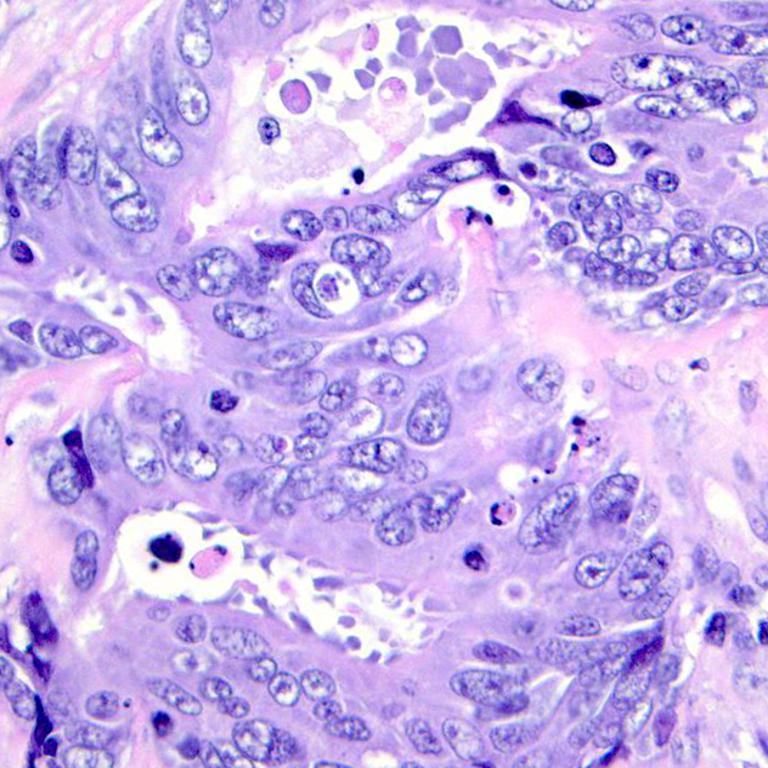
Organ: colon
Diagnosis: adenocarcinomas